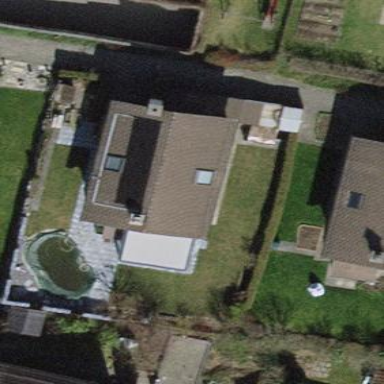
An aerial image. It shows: Building with tiled roof.